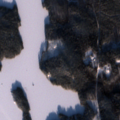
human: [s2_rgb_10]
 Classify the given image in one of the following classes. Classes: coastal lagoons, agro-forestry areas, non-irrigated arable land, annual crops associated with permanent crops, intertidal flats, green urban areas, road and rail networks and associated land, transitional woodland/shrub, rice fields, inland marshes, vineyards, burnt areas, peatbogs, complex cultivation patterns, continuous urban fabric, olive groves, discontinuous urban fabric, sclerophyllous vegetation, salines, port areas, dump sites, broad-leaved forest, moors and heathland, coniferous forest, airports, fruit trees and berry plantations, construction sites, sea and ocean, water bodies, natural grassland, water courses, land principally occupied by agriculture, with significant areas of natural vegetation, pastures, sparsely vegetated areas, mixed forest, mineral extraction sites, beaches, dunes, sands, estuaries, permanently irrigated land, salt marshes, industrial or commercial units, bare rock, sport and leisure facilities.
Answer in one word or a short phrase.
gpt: coniferous forest, mixed forest, water bodies